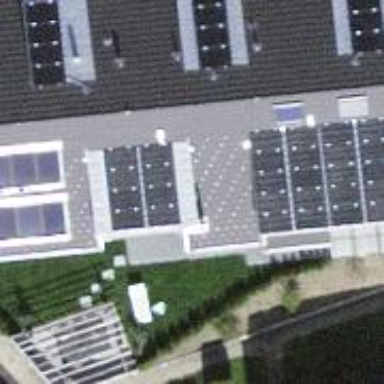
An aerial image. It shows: Solar power generator using photovoltaic panels.